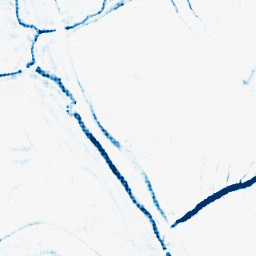
Category: morphological
Decomposition family: morphological_ellipse
Decomposition parameters: operation: closing
width: 10
height: 5
Upsampling method: sinc_hamming
Upsampling parameters: scale: 4
kernel_size: 4
Upsampling scale: 4